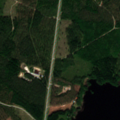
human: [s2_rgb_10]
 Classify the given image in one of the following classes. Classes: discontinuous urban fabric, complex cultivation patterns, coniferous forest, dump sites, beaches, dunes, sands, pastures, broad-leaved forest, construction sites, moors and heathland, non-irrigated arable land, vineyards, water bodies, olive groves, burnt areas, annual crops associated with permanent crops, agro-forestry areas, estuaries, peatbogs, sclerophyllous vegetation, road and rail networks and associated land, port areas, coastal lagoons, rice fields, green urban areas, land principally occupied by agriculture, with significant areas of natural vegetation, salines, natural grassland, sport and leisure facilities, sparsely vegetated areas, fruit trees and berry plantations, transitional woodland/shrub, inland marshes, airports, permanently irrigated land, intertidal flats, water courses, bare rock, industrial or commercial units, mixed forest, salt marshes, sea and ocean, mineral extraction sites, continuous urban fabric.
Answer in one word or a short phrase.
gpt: coniferous forest, mixed forest, water bodies